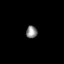
Tissue: lung
Cell type: Epithelial cells
Senescence score: 0.2322
Nuclear area (px): 137
Mean DAPI intensity: 135.139